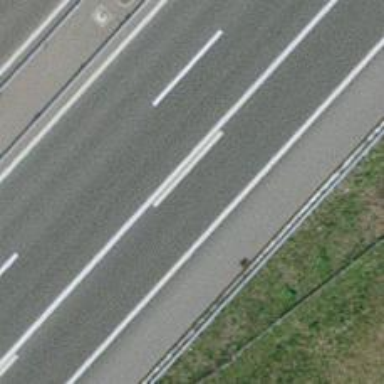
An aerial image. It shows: Asphalt motorway link.